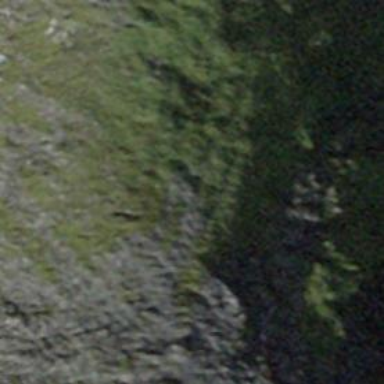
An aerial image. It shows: Cliff in nature.